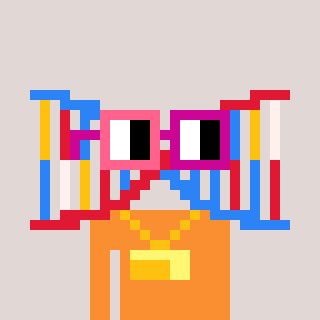
a pixel art character with square pink and red glasses, a dna-shaped head and a orange-colored body on a warm background